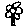
Label: flower